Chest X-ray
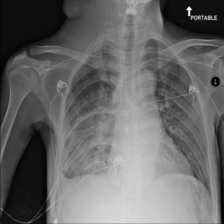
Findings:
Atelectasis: negative
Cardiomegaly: negative
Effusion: positive
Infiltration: positive
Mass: negative
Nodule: negative
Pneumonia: negative
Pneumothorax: negative
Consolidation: negative
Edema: negative
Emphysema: negative
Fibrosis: negative
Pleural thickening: negative
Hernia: negative